Field crop: maize
Growth stage: 1
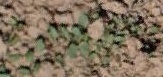
Species: convolvulus